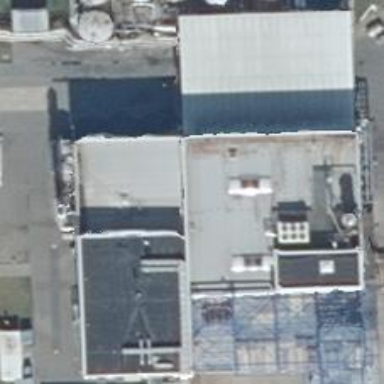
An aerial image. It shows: Warehouse building.